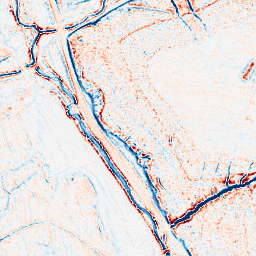
Category: edge_preserving
Decomposition family: anisotropic_diffusion
Decomposition parameters: iterations: 10
kappa: 100
gamma: 0.15
Upsampling method: sinc_hamming
Upsampling parameters: scale: 4
kernel_size: 8
Upsampling scale: 4